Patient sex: M
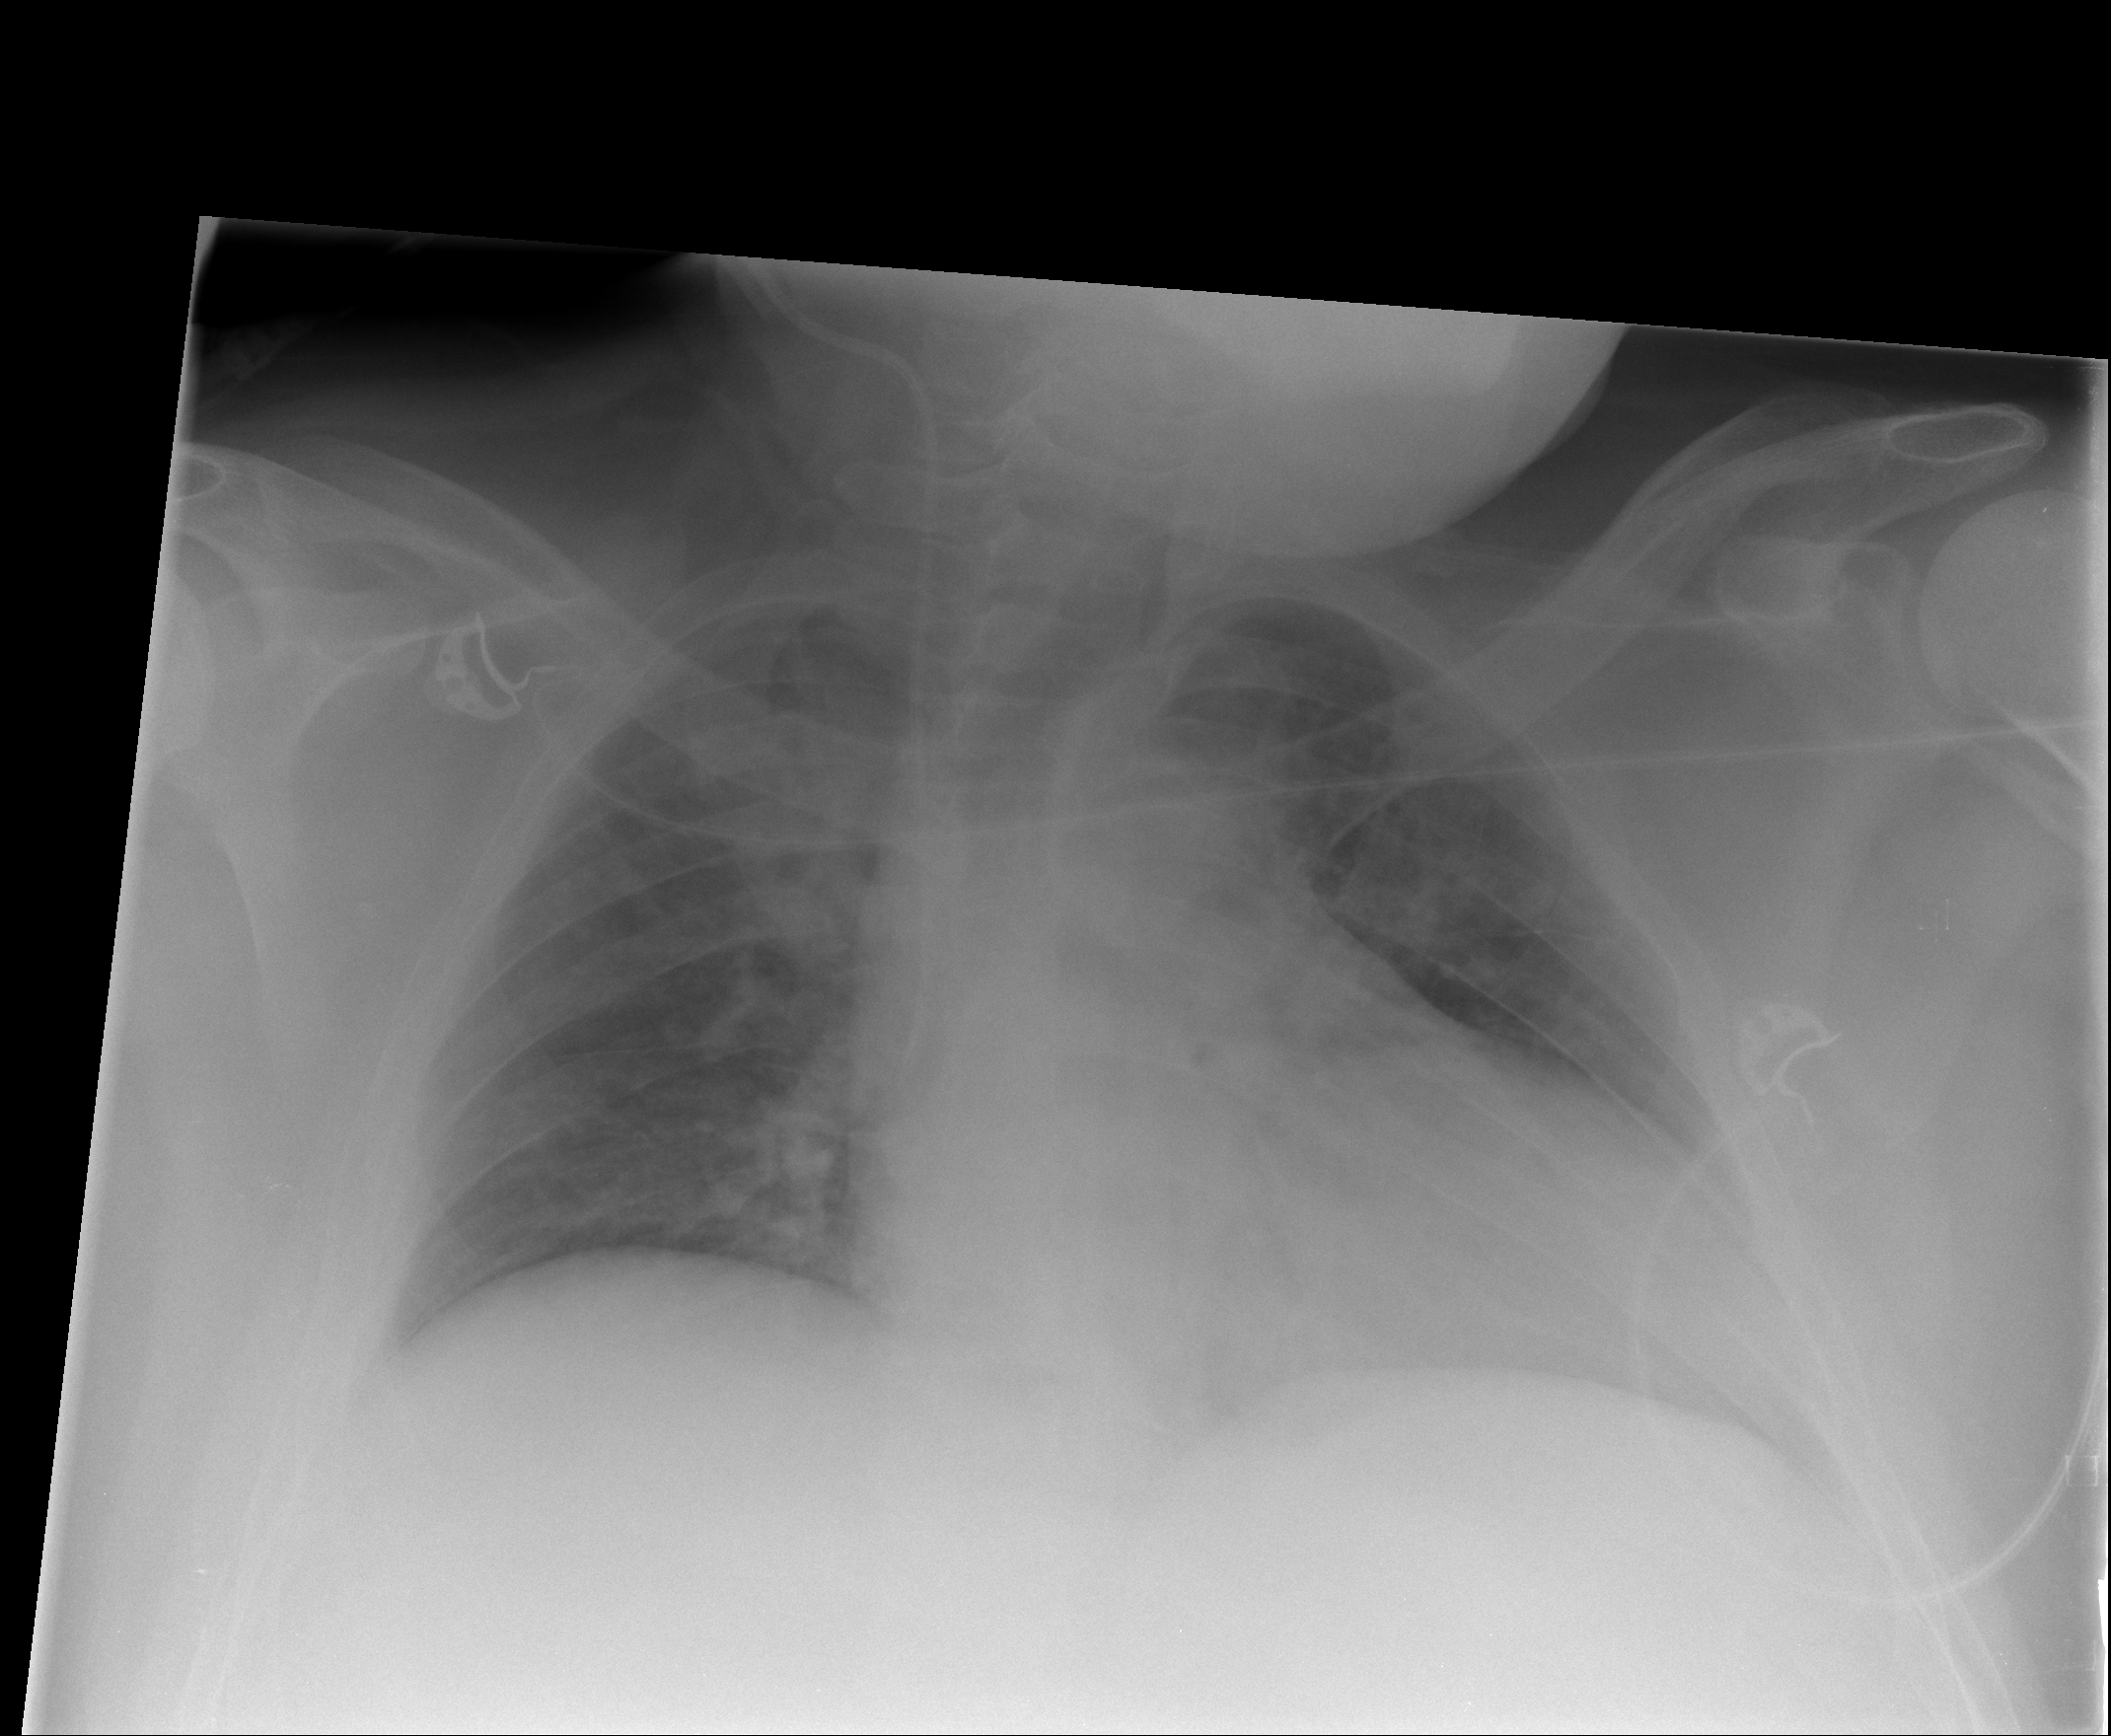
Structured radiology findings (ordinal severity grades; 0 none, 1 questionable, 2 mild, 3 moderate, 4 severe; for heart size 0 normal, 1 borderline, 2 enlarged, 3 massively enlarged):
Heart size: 2
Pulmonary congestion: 2
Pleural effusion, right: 0
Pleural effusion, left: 0
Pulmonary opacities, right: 1
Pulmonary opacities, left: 1
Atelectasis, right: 2
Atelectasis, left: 2